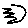
Label: zigzag